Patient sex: M
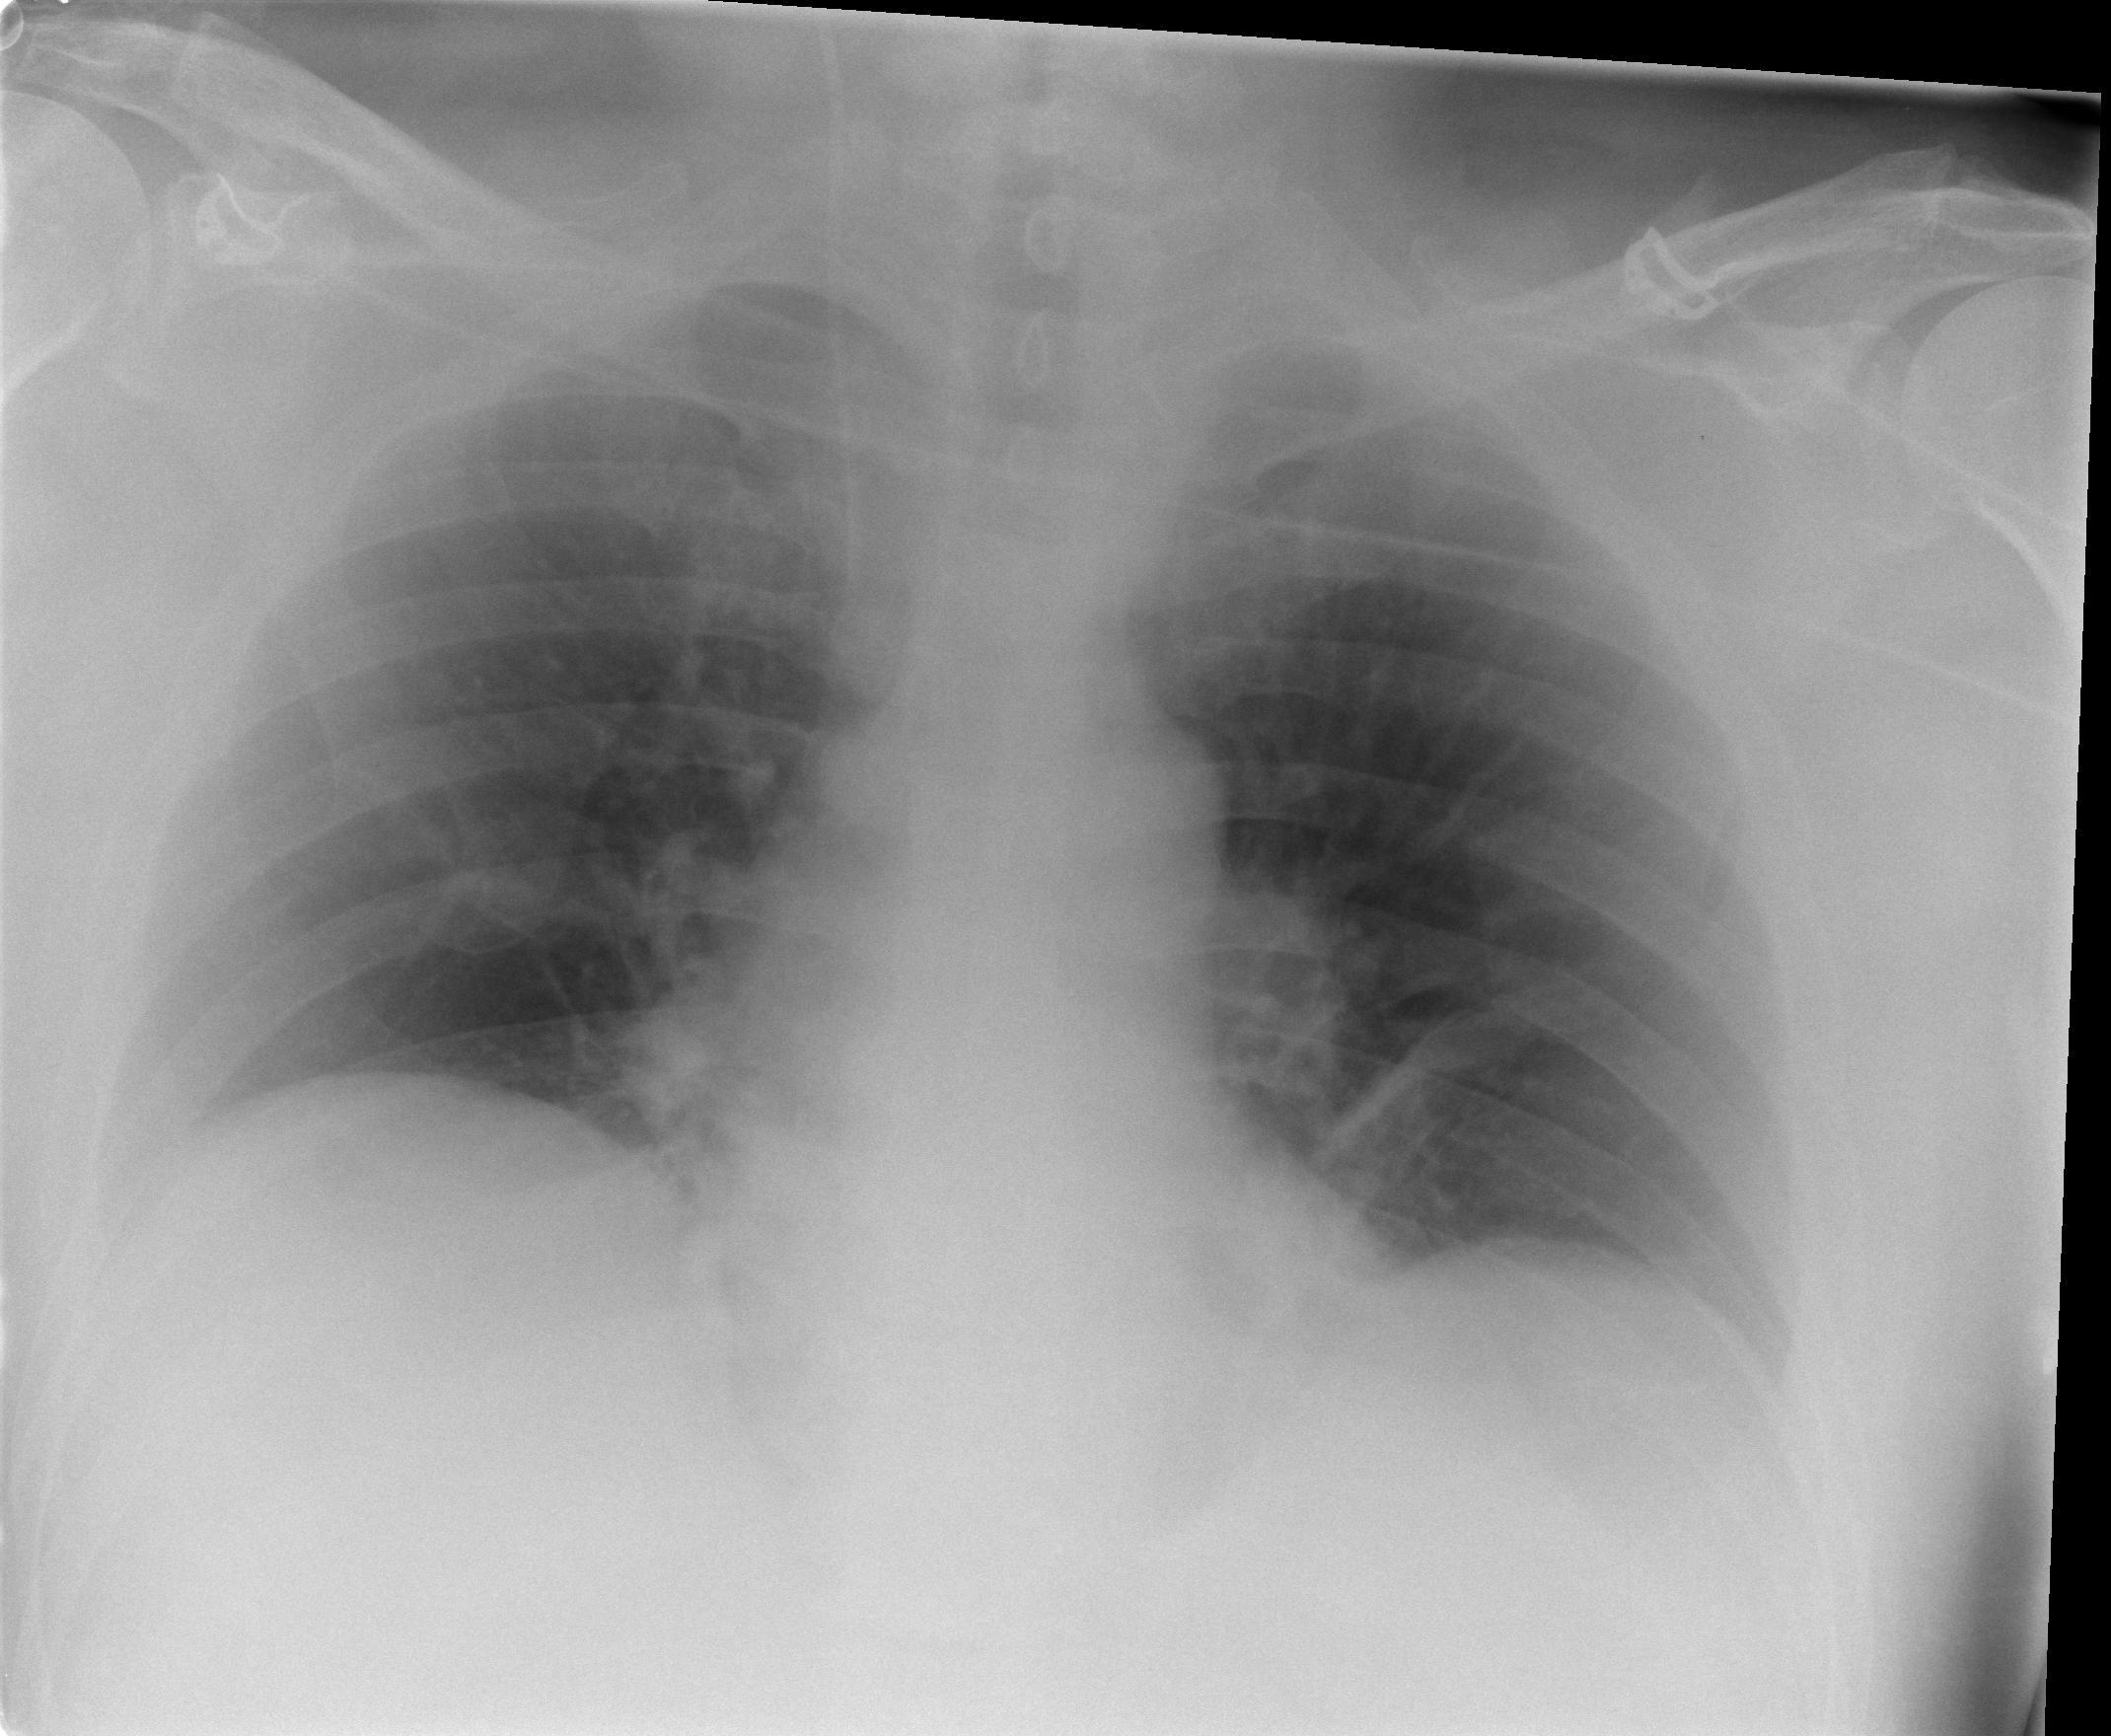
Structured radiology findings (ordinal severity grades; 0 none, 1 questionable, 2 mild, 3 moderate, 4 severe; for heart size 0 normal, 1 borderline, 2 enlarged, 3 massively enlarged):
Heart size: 2
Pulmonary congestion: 0
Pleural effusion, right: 0
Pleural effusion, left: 0
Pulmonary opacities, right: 0
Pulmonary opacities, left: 0
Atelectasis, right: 0
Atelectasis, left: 2